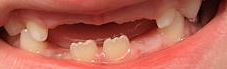
Condition: hypodontia